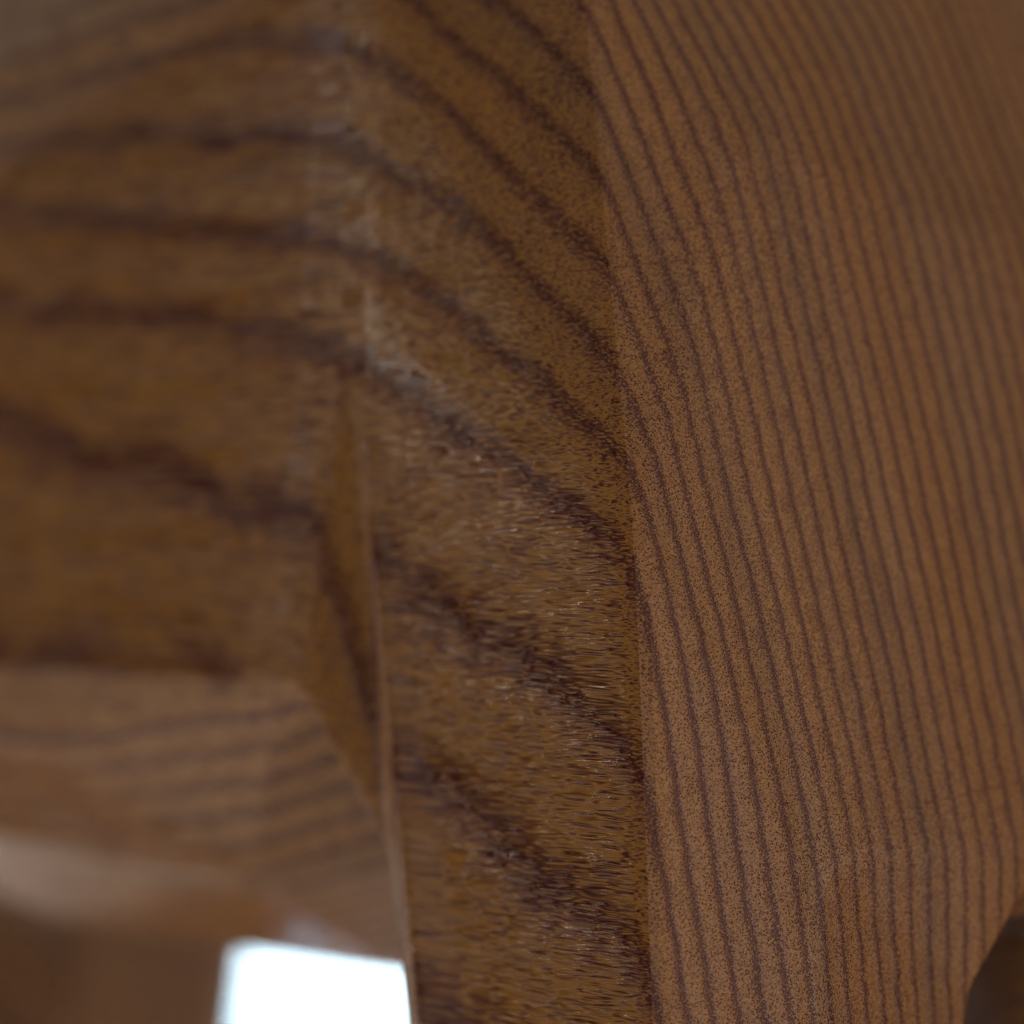
A high quality rendering of a dalahest_oak dalecarlian horse figurine made of varnished dark oak standing on a white marble sidetable in an a photo studio hall in london with natural soft warm daylight from windows,extreme close-up from rear left side, macro, 150 mm, f 16, bokeh